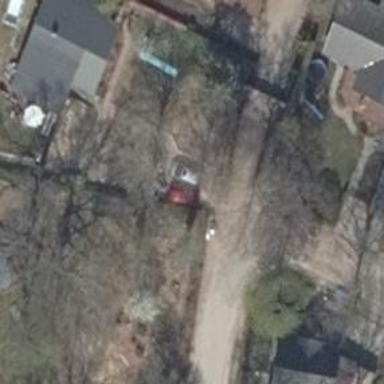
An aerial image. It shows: Driveway.